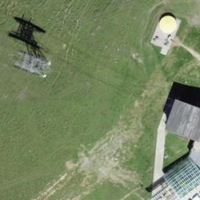
EUNIS habitat code: 23
Species observed at this site:
Anthus trivialis
Oenanthe oenanthe
Gypaetus barbatus
Lophophanes cristatus
Anthus spinoletta
Turdus viscivorus
Fringilla coelebs
Lanius collurio
Buteo buteo
Turdus torquatus
Carduelis carduelis
Phylloscopus collybita
Saxicola rubetra
Parus major
Cuculus canorus
Aquila chrysaetos
Phoenicurus ochruros
Nucifraga caryocatactes
Phoenicurus phoenicurus
Pyrrhocorax pyrrhocorax
Pyrrhocorax graculus
Falco tinnunculus
Corvus corax
Periparus ater